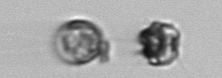
Label: Thalassiosira